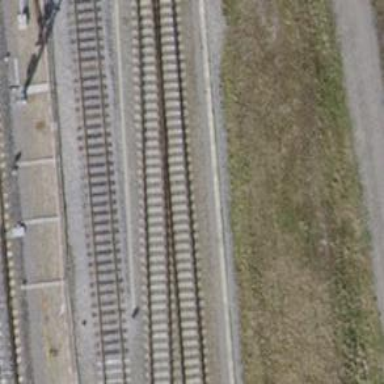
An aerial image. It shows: Single-track electrified railway siding with contact line for service.